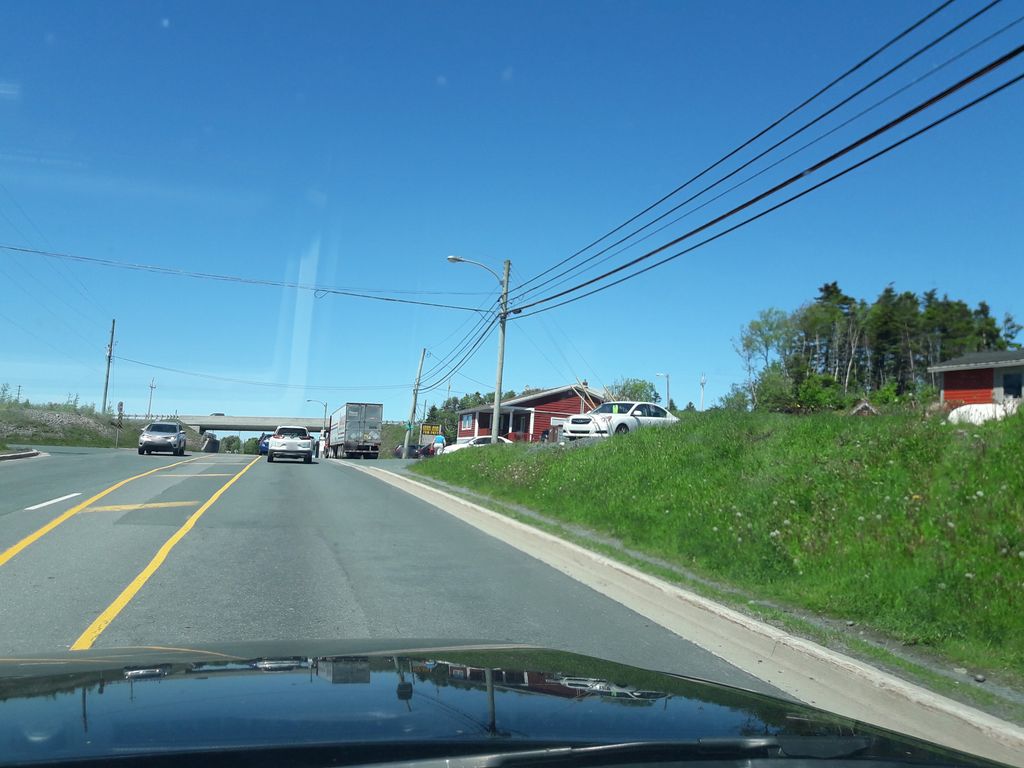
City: st_johns